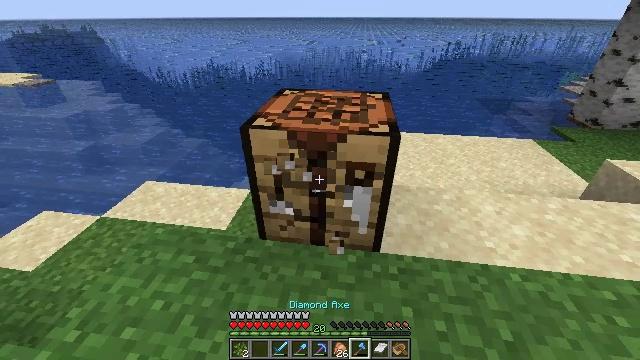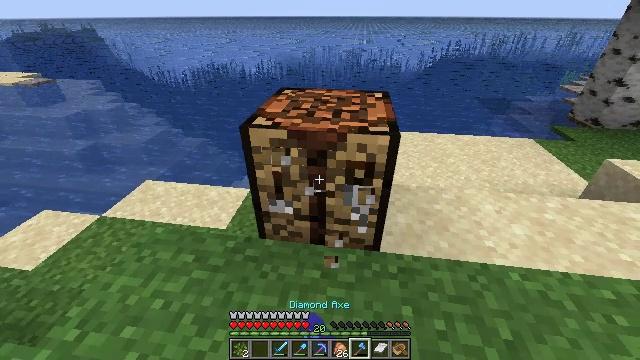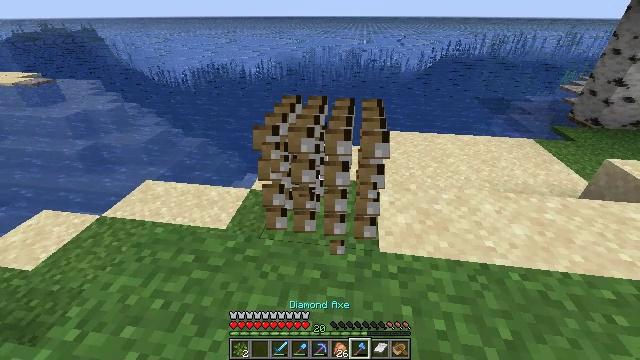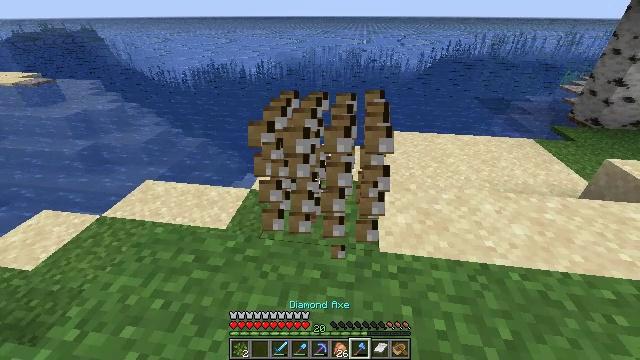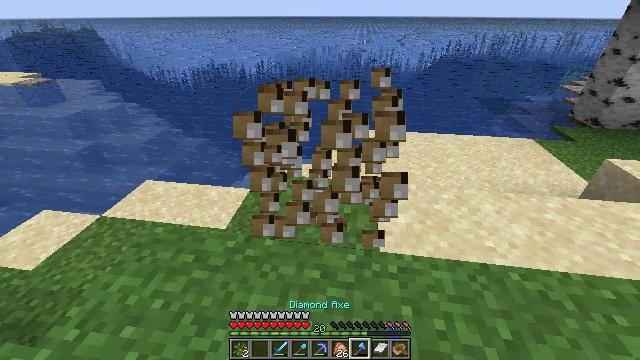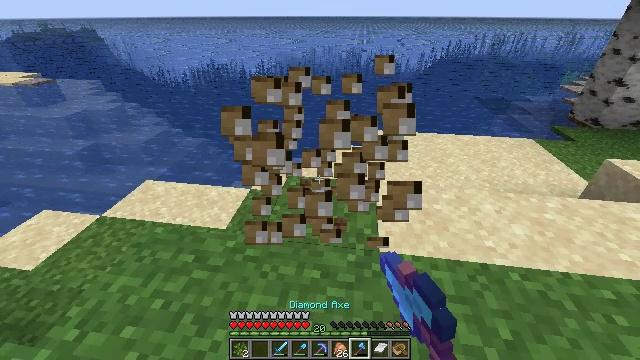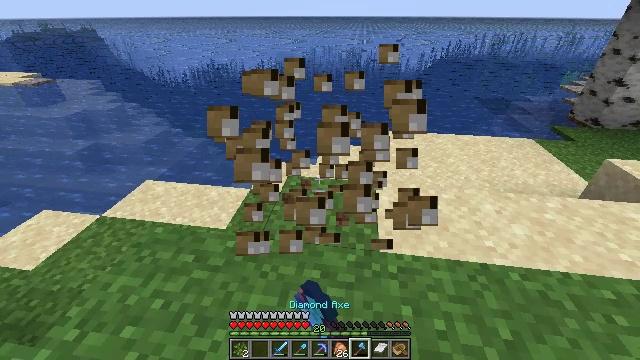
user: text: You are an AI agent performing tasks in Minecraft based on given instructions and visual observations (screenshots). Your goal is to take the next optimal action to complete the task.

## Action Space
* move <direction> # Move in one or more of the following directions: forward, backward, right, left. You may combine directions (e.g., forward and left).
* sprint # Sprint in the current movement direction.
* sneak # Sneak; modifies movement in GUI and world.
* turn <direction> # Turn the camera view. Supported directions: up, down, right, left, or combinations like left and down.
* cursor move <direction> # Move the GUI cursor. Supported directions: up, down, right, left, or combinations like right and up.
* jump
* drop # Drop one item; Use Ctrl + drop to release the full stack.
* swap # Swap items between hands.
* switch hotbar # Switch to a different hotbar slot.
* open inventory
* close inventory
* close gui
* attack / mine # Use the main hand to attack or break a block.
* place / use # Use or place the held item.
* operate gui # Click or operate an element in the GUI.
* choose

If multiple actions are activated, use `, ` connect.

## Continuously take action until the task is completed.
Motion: motion action
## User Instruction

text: Attack the crafting table to break it.
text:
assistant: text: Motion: attack / mine
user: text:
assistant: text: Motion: attack / mine
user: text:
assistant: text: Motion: attack / mine
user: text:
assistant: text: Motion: attack / mine
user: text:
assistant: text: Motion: attack / mine
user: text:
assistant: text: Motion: attack / mine
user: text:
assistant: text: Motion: attack / mine